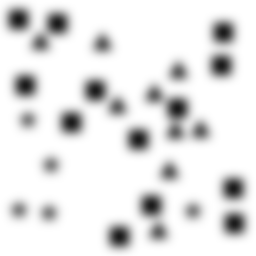
Squares: 13
Triangles: 9
Stars: 5
Total shapes: 27